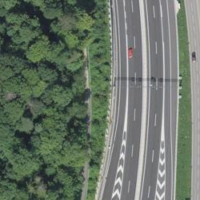
EUNIS habitat code: 57
Species observed at this site:
Stachys sylvatica